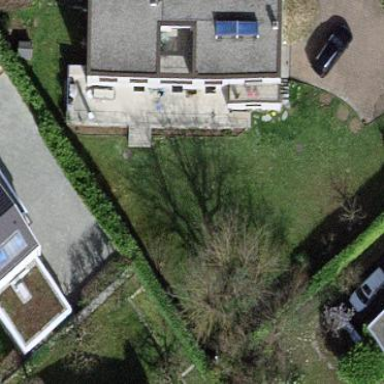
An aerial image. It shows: Garden enclosed by fence.